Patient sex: M
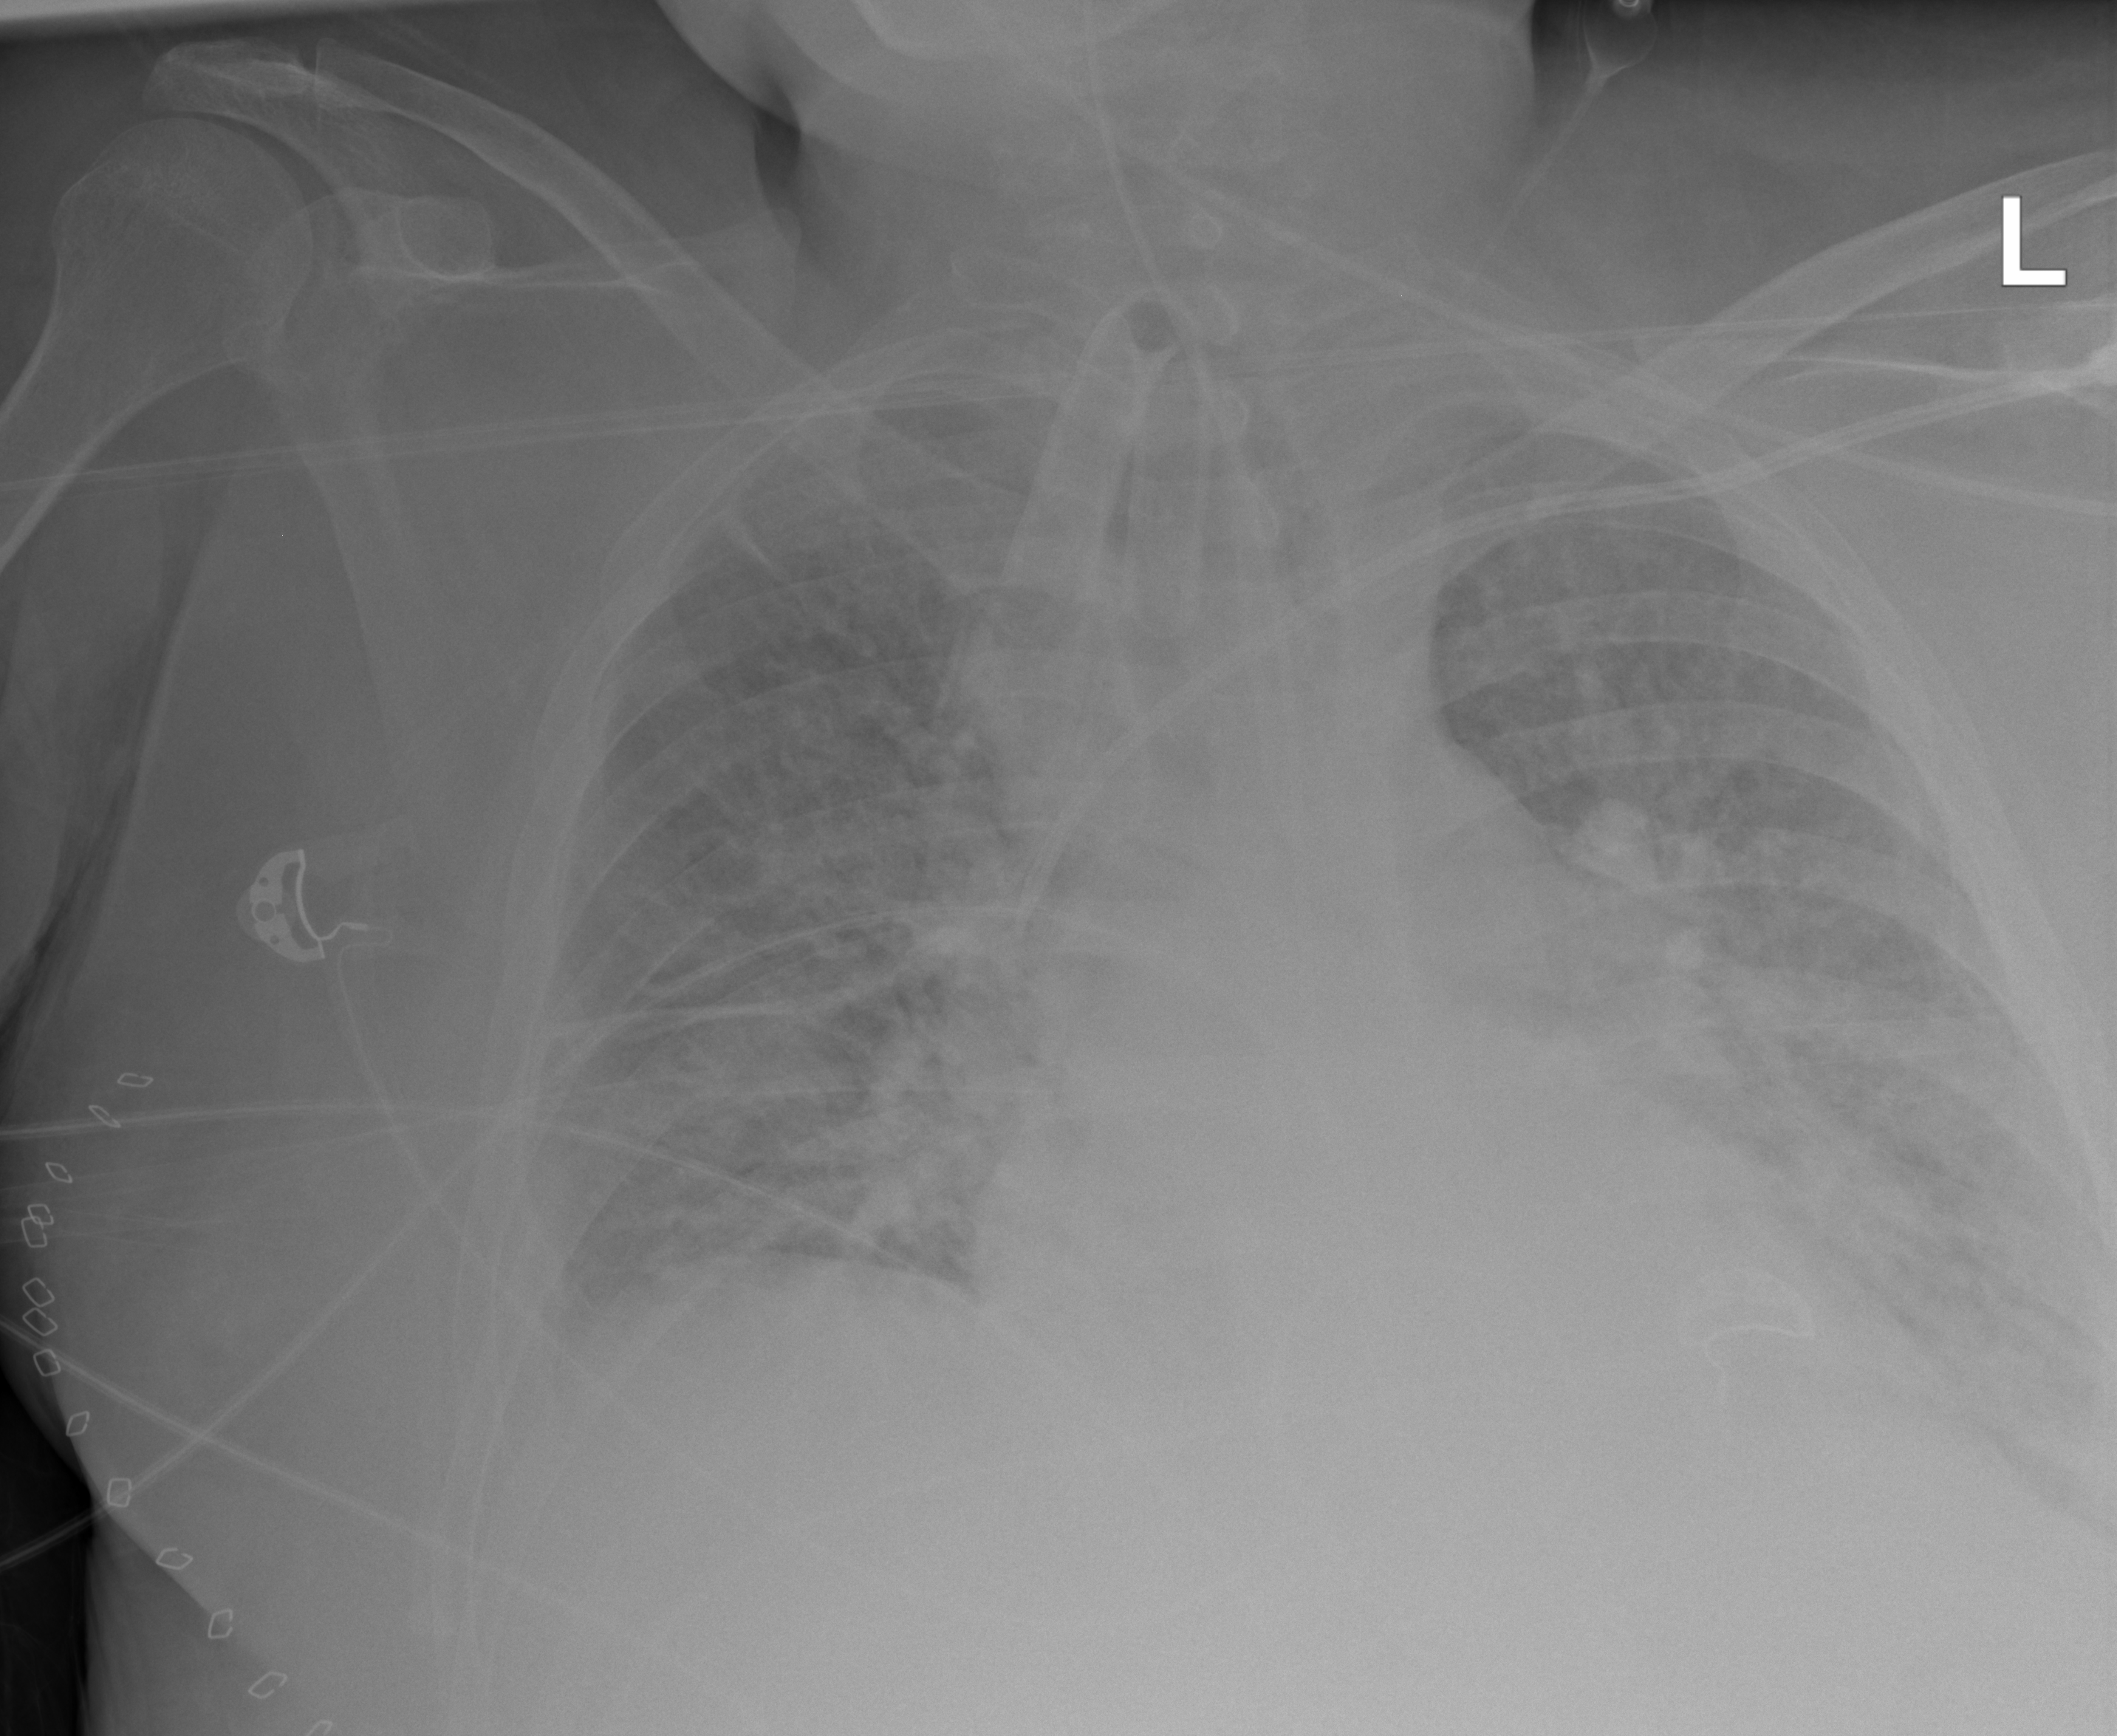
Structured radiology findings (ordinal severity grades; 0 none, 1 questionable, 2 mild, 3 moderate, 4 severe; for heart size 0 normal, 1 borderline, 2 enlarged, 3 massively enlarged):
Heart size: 1
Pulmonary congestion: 2
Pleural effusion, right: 2
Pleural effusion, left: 2
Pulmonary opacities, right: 3
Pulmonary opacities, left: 3
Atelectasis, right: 2
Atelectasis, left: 2